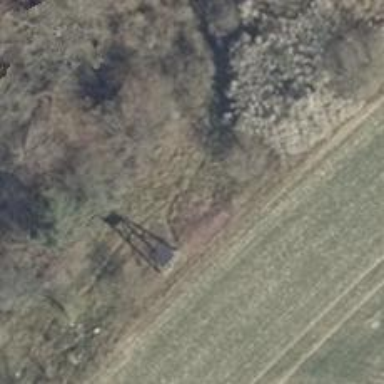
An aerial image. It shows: Shelter that serves as hunting stand.